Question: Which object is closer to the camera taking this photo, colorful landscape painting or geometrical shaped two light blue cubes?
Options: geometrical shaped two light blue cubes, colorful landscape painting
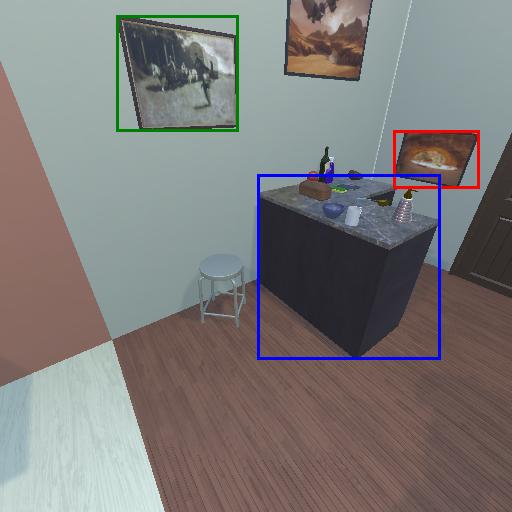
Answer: geometrical shaped two light blue cubes